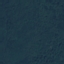
Land use / land cover class: Forest